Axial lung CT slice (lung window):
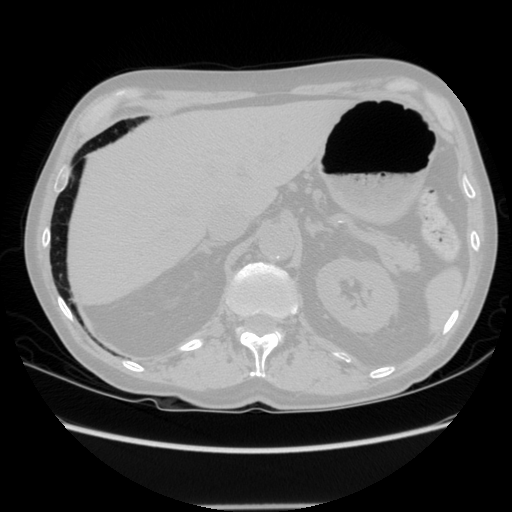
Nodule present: no